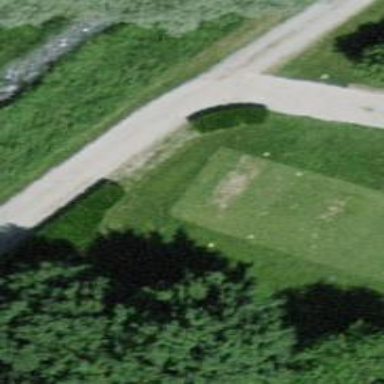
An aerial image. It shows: Grassy area designated as golf tee.